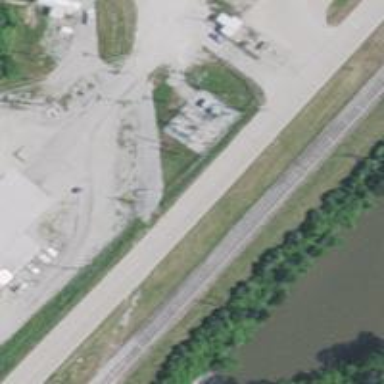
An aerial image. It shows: Tertiary road with bridge.